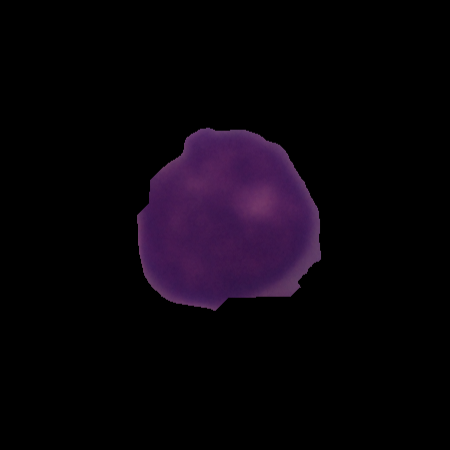
Label: cancer